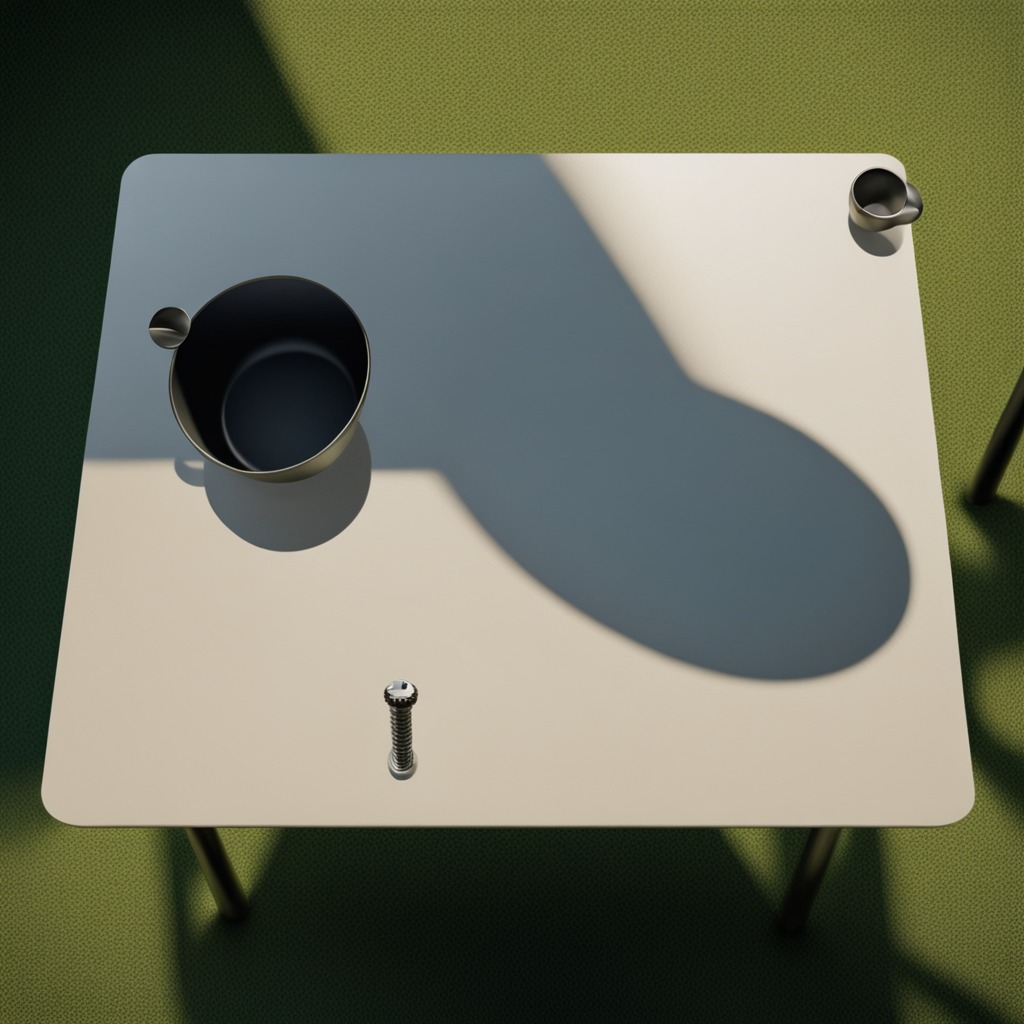
A metal screw is lying on a textured surface.